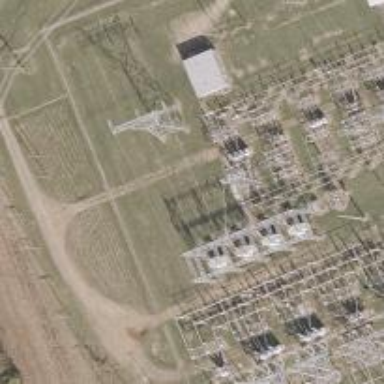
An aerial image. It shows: Switch used for power control.